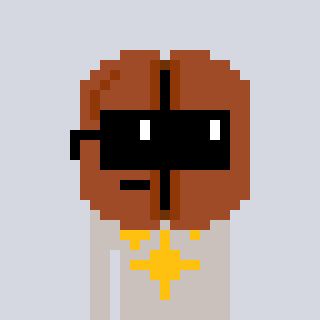
a pixel art character with square black sunglasses, a coffeebean-shaped head and a foggrey-colored body on a cool background